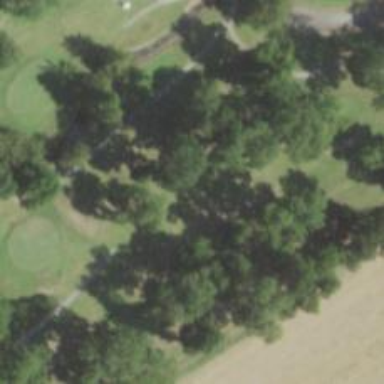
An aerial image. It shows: Golf hole.